Aerial crown-view tile of a tropical tree (Barro Colorado Island, Panama), acquired 20250915:
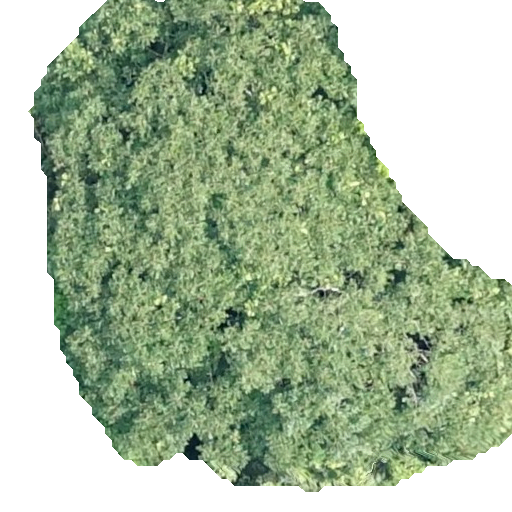
Species: Dipteryx oleifera
GBIF accepted scientific name: Dipteryx oleifera
Crown area: 253.628 m²